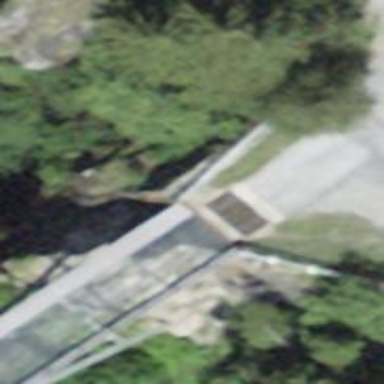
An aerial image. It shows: Unclassified road passing over metal bridge.